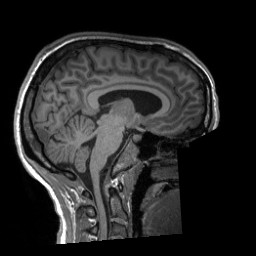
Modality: T1w
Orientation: sagittal